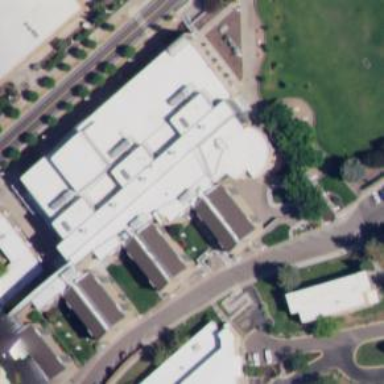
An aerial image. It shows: College building.